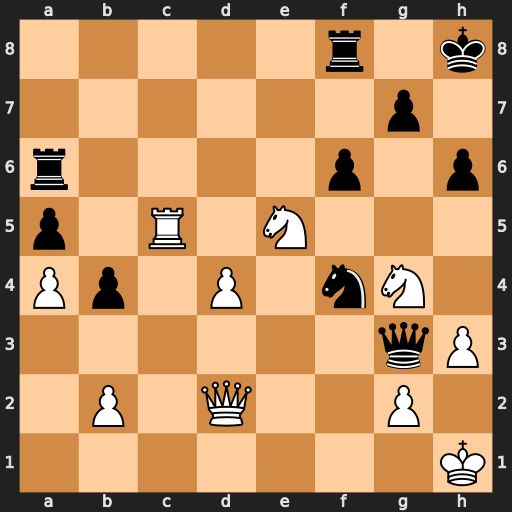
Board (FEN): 5r1k/6p1/r4p1p/p1R1N3/Pp1P1nN1/6qP/1P1Q2P1/7K
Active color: w
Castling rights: -
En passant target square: -
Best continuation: Qxf4 Qxf4 Ng6+ Kg8 Nxf4